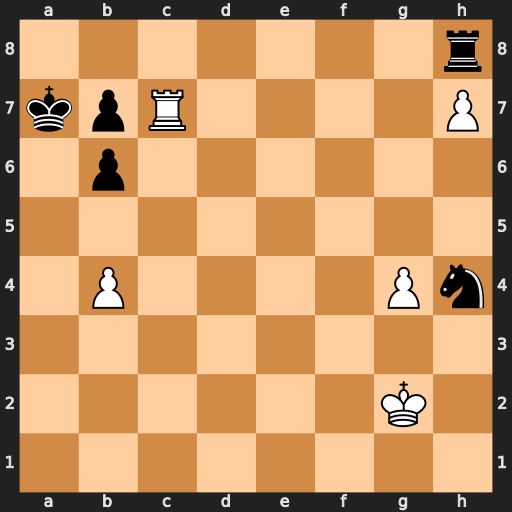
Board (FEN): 7r/kpR4P/1p6/8/1P4Pn/8/6K1/8
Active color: w
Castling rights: -
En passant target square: -
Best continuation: Kg3 Ng6 Rg7 Ka6 Rxg6